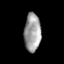
Tissue: prostate
Cell type: T cells
Senescence score: 0.3571
Nuclear area (px): 624
Mean DAPI intensity: 157.579